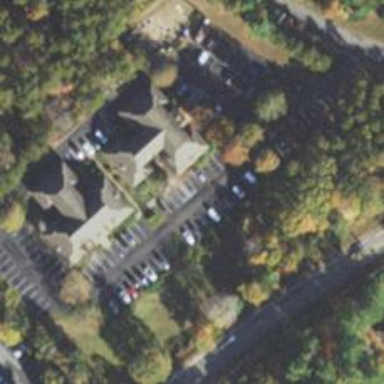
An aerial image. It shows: Parking space is available.